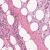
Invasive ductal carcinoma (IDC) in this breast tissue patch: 0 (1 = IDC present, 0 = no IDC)